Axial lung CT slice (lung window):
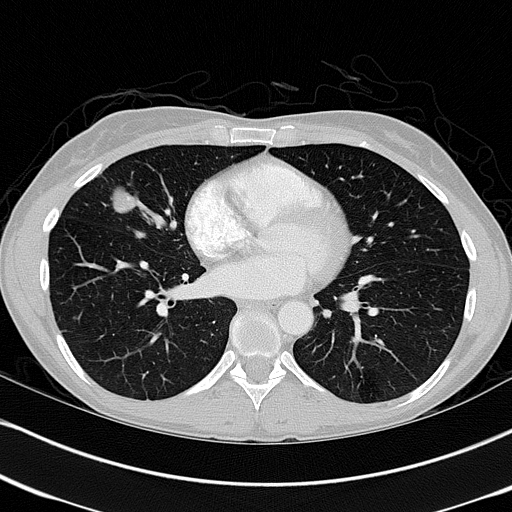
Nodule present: yes
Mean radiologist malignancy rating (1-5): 3